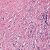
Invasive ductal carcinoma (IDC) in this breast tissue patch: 1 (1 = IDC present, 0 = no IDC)